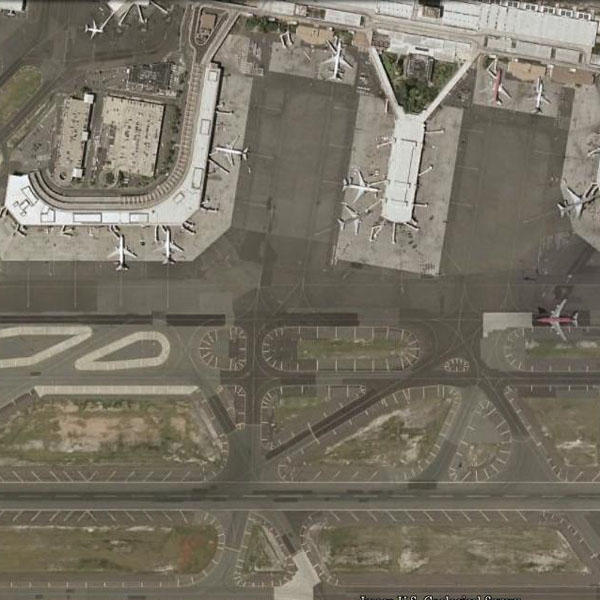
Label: Airport